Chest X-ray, PA view. Patient: 31 years old, sex M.
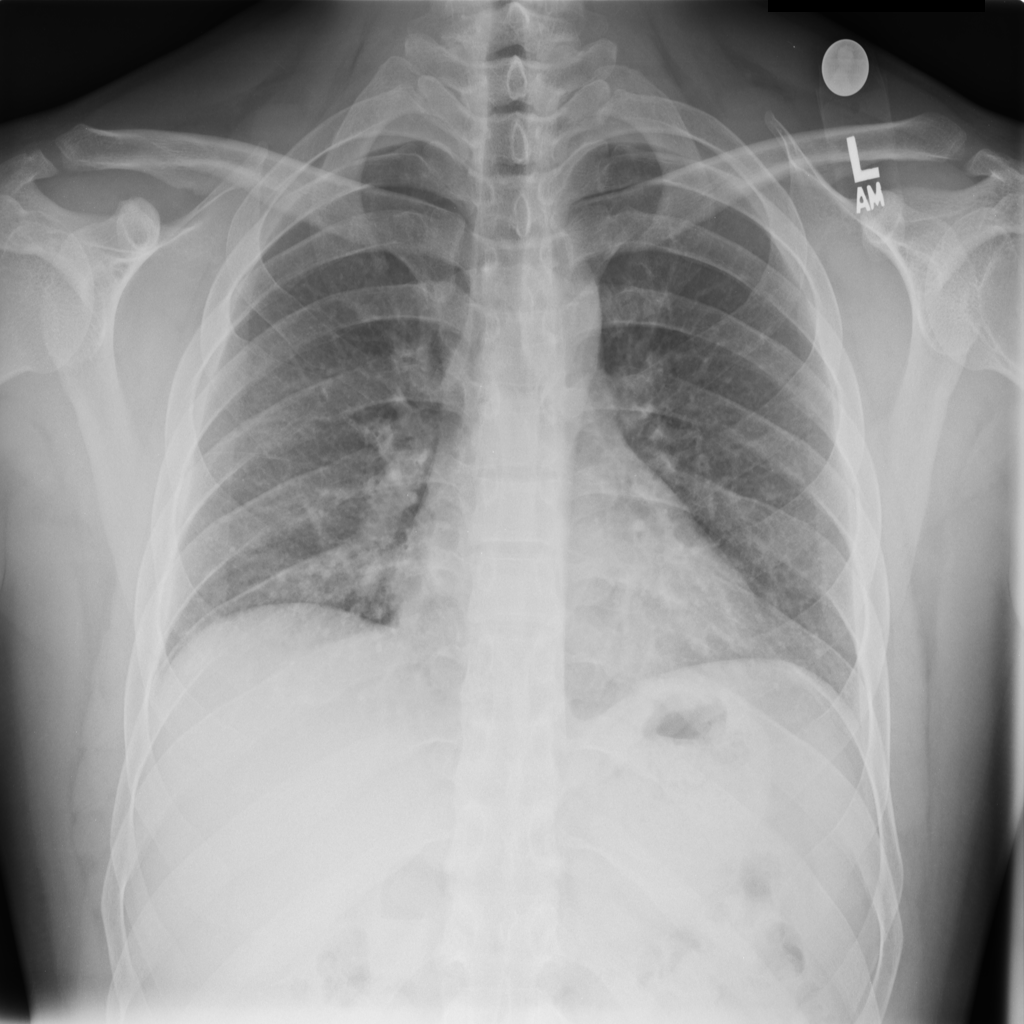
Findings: No Finding